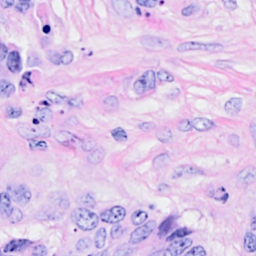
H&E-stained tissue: Breast